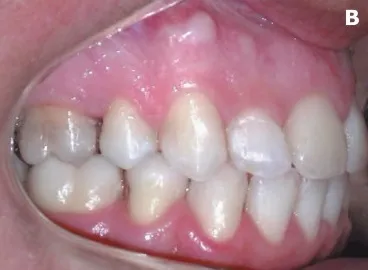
Right side.
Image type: medical_photograph (oral_photograph)